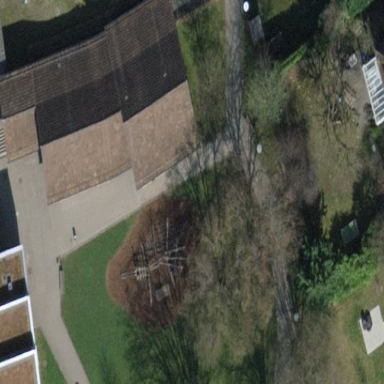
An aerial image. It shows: Kindergarten building.